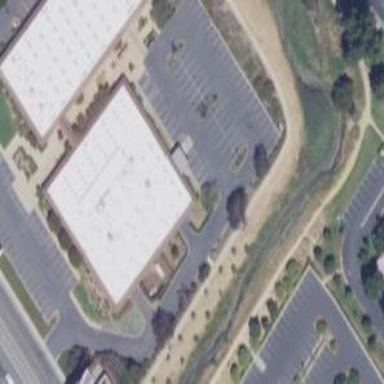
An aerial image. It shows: Warehouse.